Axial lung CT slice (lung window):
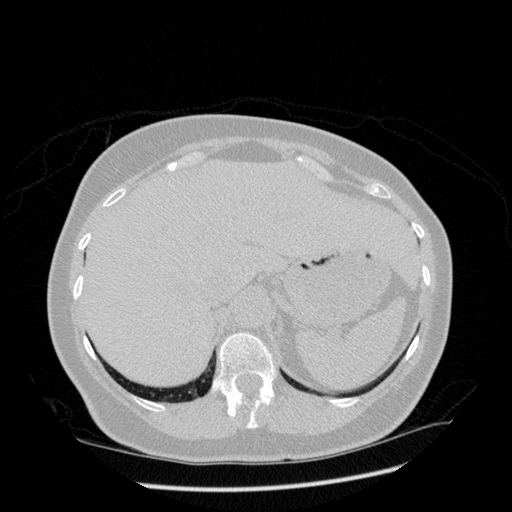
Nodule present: no